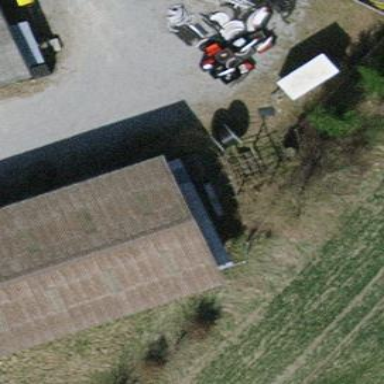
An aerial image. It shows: Garage with gabled roof.